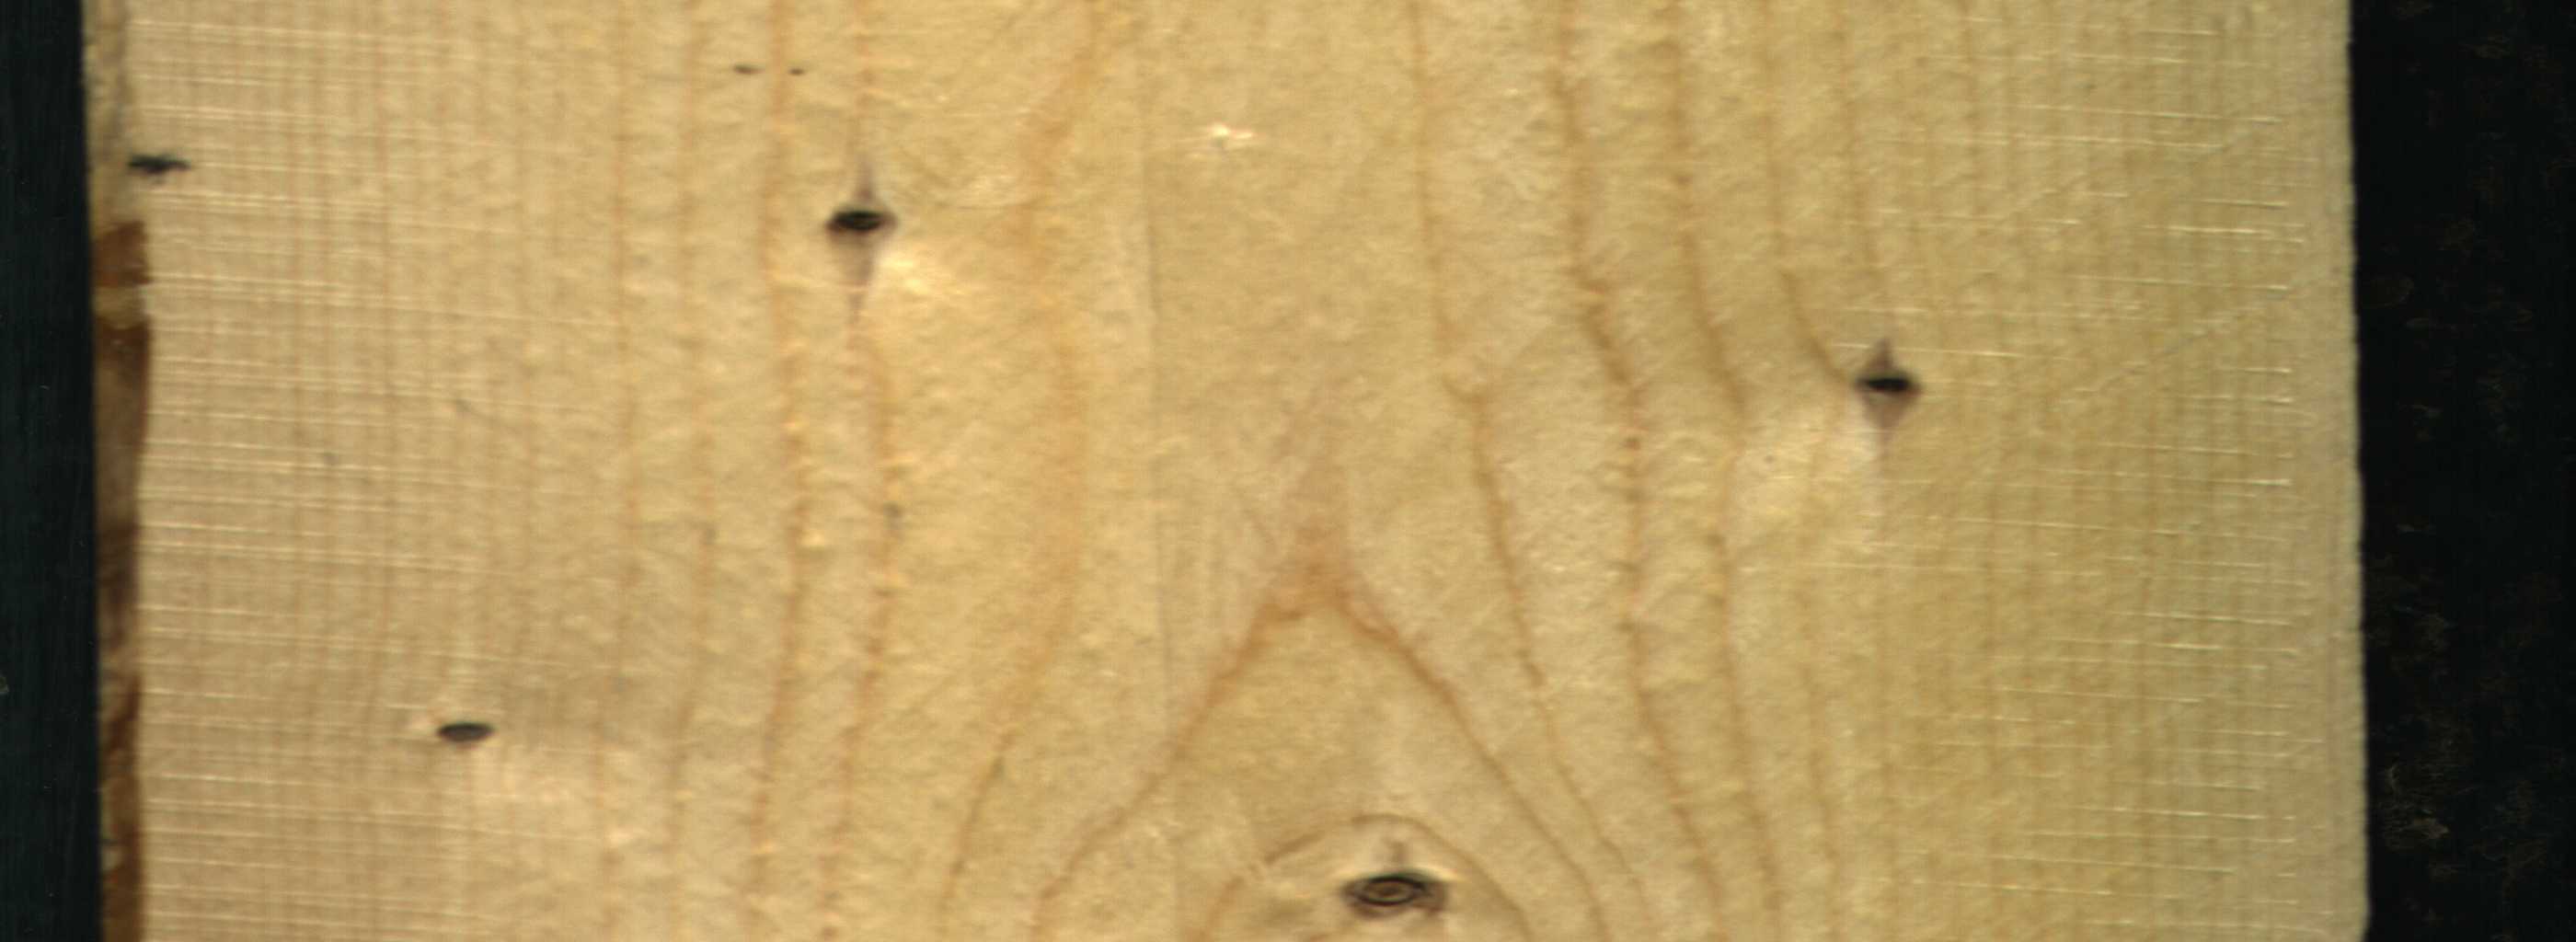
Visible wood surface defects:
Dead_Knot
Dead_Knot
Dead_Knot
Dead_Knot
Dead_Knot